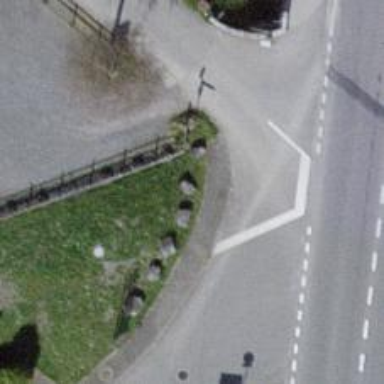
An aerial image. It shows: Block barrier.